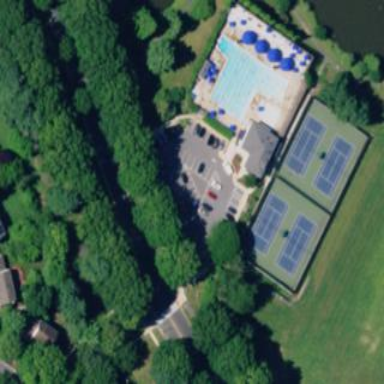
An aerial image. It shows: Sports centre specializing in swimming activities located in leisure land area.